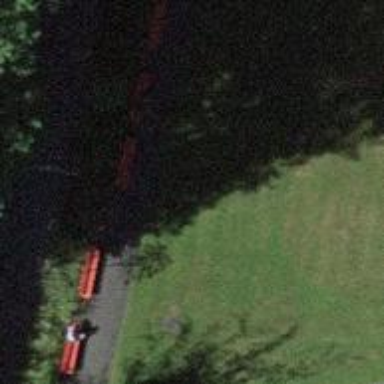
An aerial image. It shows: Red bench.